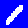
Digit: 1